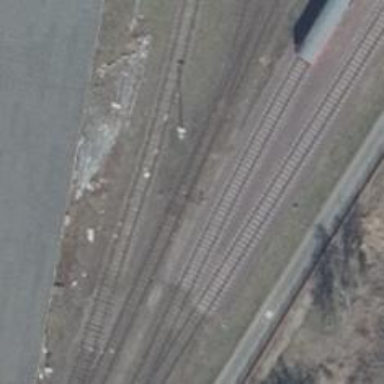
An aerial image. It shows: Railway switch.